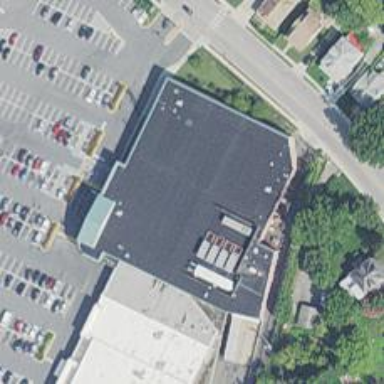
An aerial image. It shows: Supermarket.